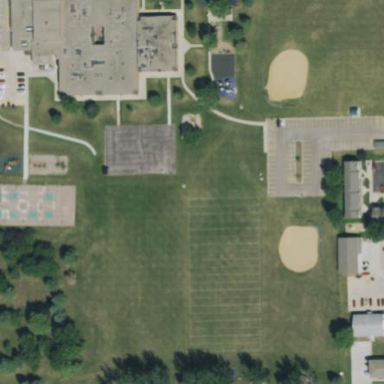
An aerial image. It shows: School.